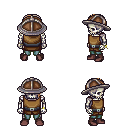
a pixel art fantasy rpg character, male body template, skeleton, leather chest armor, teal pants, brown long mohawk hairstyle, chain helm, bracelets, maroon shoes, four views (front, back, left, right), 2x2 character sprite sheet, small pixel art, hard edges, no anti-aliasing